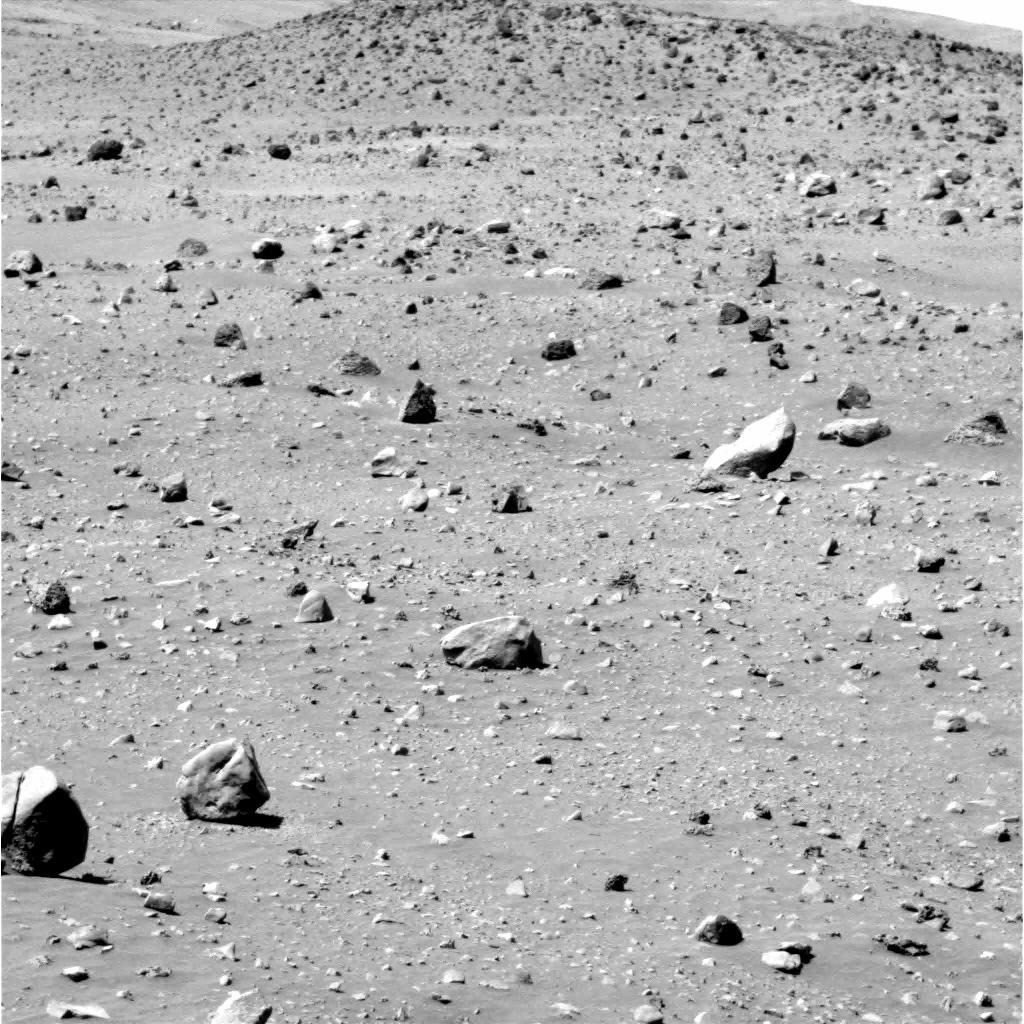
Terrain classes present: Gravel / Sand / Soil, Rock, Shadow, Sky / Distant Mountains